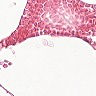
Metastatic tissue present: no